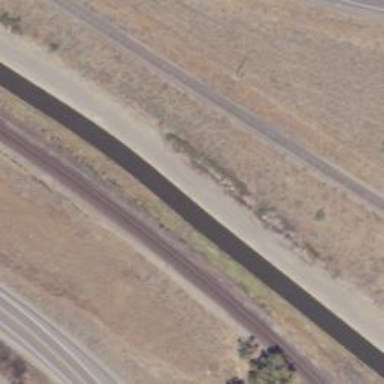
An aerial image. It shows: Canal.